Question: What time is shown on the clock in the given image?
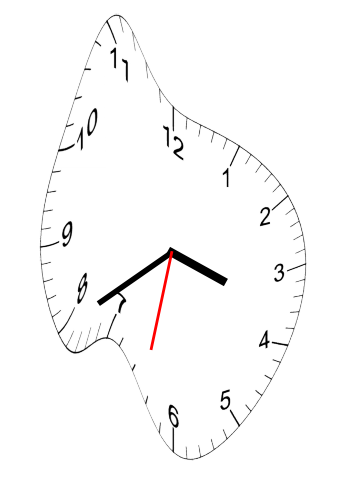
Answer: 03:39:32